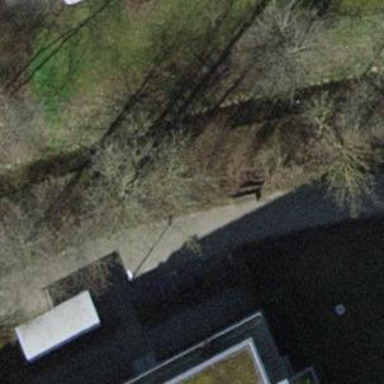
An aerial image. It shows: Brown bench.